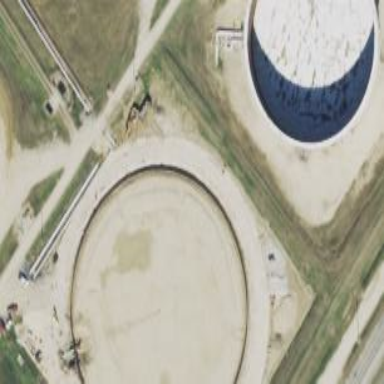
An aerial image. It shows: Storage tank building.